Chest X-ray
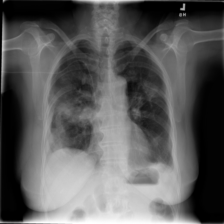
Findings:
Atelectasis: negative
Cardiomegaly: negative
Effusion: negative
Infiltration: positive
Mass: negative
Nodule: negative
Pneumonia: negative
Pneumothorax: negative
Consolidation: negative
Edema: negative
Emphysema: negative
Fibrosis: negative
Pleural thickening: negative
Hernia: negative